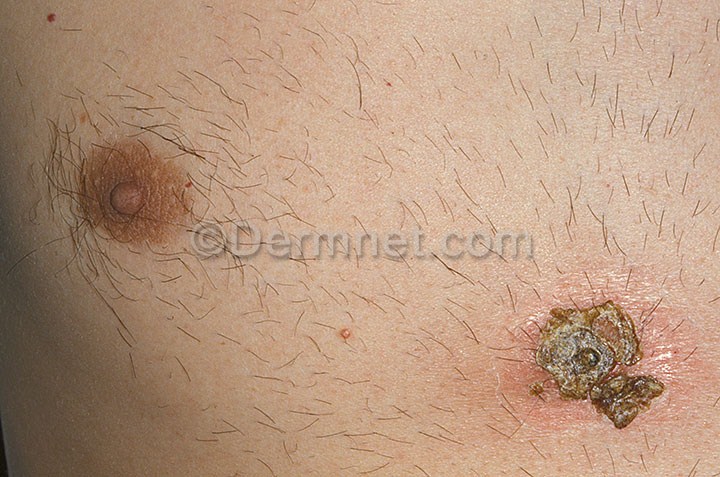
Disease: Scabies Lyme Disease and other Infestations and Bites